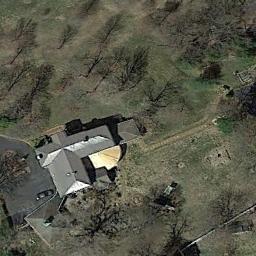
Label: sparse_residential